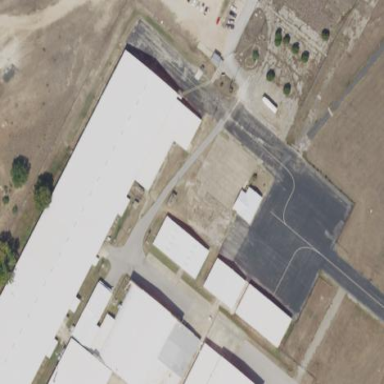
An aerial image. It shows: Industrial building.